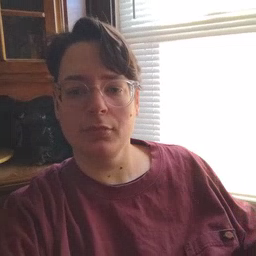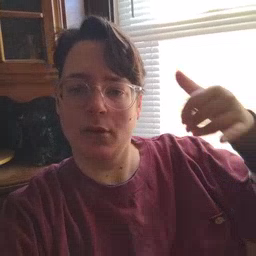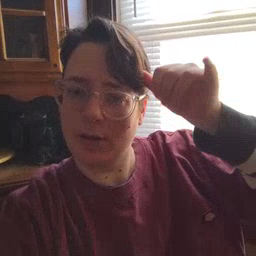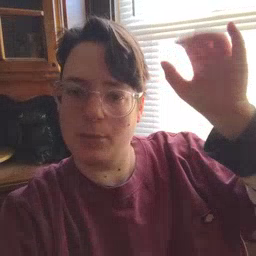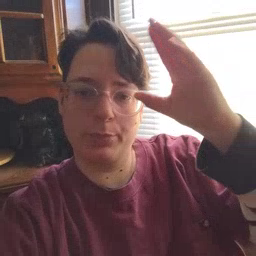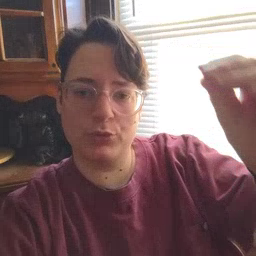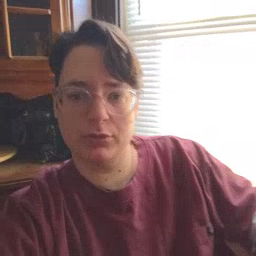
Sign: cowboy